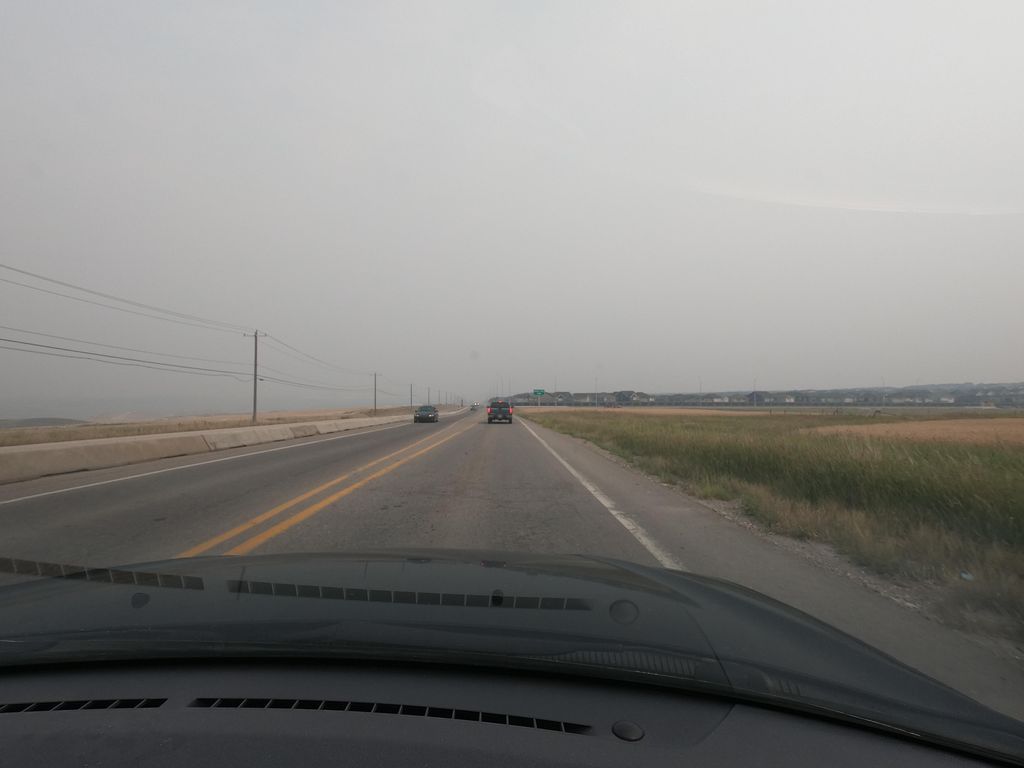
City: calgary